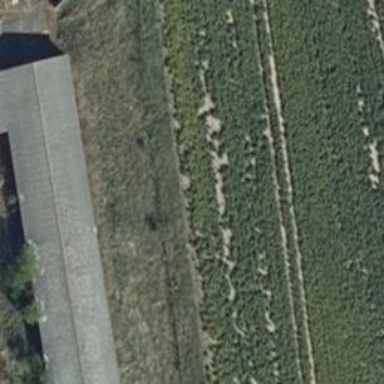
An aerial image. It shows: Farm auxiliary building.